Field crop: tomato
Growth stage: 1
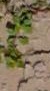
Species: portulaca